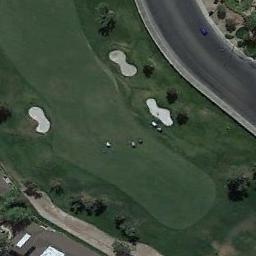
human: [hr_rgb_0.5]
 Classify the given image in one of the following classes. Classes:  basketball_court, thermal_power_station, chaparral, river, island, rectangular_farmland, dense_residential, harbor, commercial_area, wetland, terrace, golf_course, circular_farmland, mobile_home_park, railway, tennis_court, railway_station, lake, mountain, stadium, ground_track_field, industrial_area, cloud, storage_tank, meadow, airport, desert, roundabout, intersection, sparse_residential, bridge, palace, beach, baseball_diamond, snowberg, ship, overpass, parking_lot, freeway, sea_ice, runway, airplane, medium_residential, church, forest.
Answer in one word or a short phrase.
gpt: golf_course